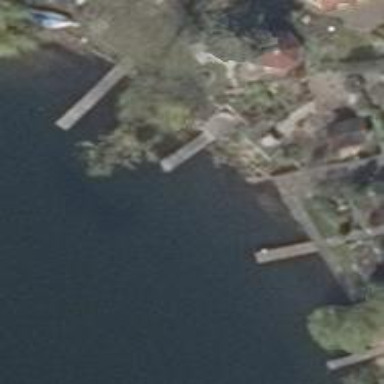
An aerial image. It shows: Man-made pier.